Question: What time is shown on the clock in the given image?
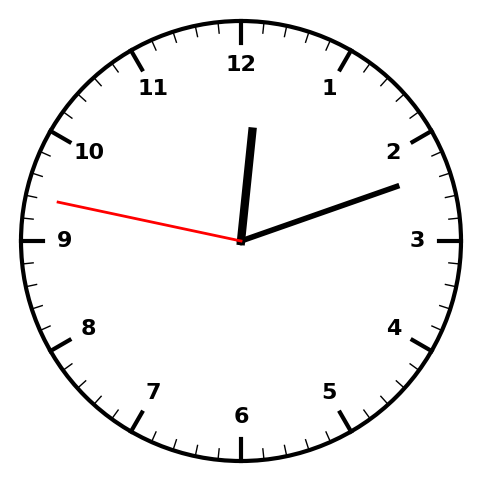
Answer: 12:11:47